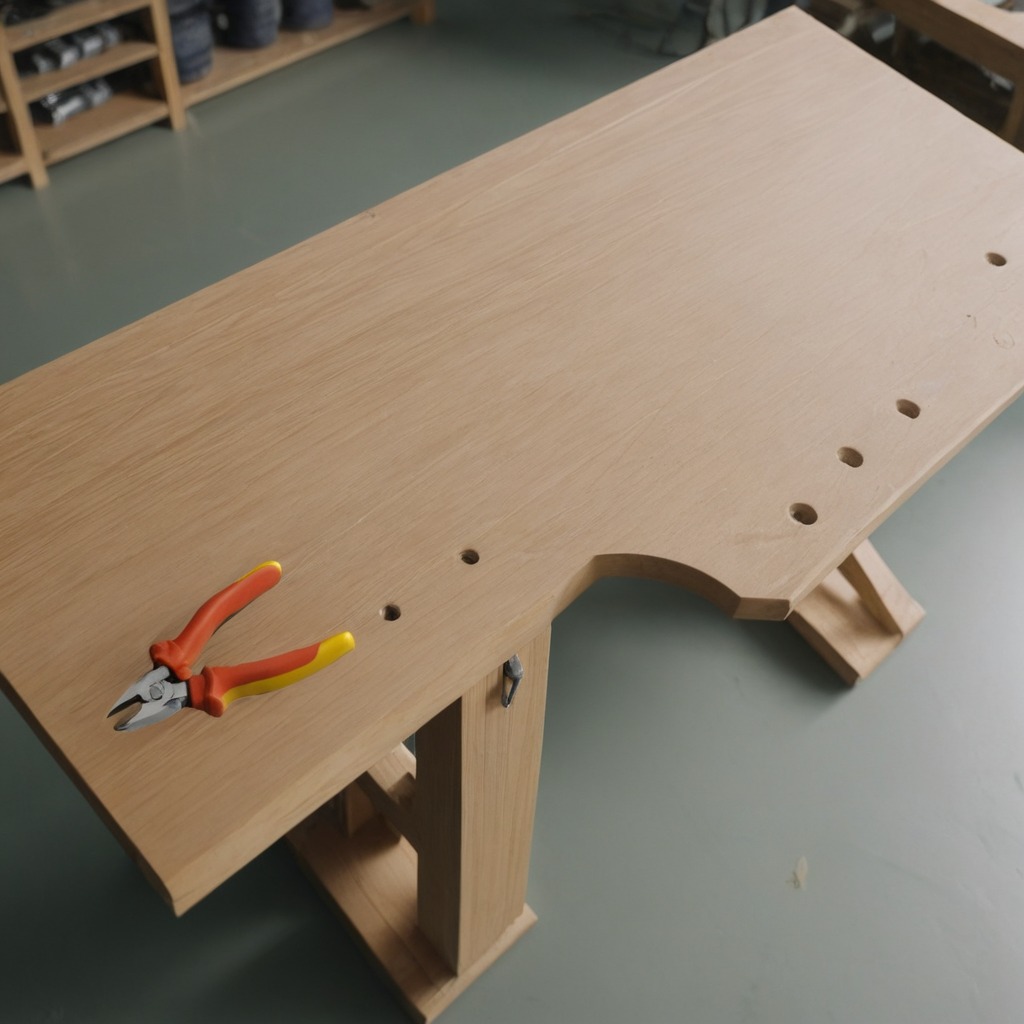
A plier is lying on a workbench inside a coastal fishing gear workshop.